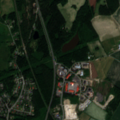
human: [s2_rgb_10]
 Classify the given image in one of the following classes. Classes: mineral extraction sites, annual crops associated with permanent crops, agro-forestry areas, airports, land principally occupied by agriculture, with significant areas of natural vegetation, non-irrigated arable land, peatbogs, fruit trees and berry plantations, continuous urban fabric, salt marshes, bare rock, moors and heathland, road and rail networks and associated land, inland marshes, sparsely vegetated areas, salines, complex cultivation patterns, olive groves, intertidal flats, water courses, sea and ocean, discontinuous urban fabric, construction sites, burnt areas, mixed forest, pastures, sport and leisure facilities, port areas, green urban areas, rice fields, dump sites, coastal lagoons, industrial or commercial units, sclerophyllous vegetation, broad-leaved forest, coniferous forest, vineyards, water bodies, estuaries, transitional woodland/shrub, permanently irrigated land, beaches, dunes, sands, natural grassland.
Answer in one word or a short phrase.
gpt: discontinuous urban fabric, non-irrigated arable land, land principally occupied by agriculture, with significant areas of natural vegetation, mixed forest